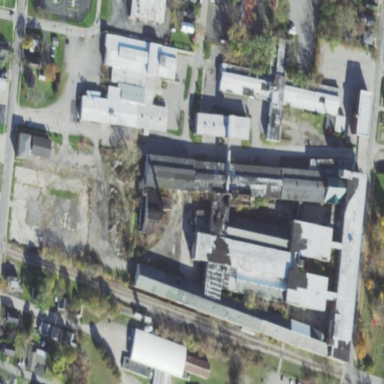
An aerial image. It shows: Historic factory.